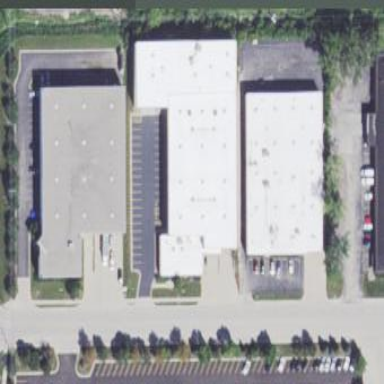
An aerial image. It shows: Industrial building.